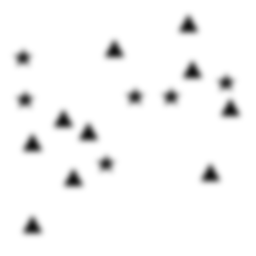
Squares: 0
Triangles: 10
Stars: 6
Total shapes: 16